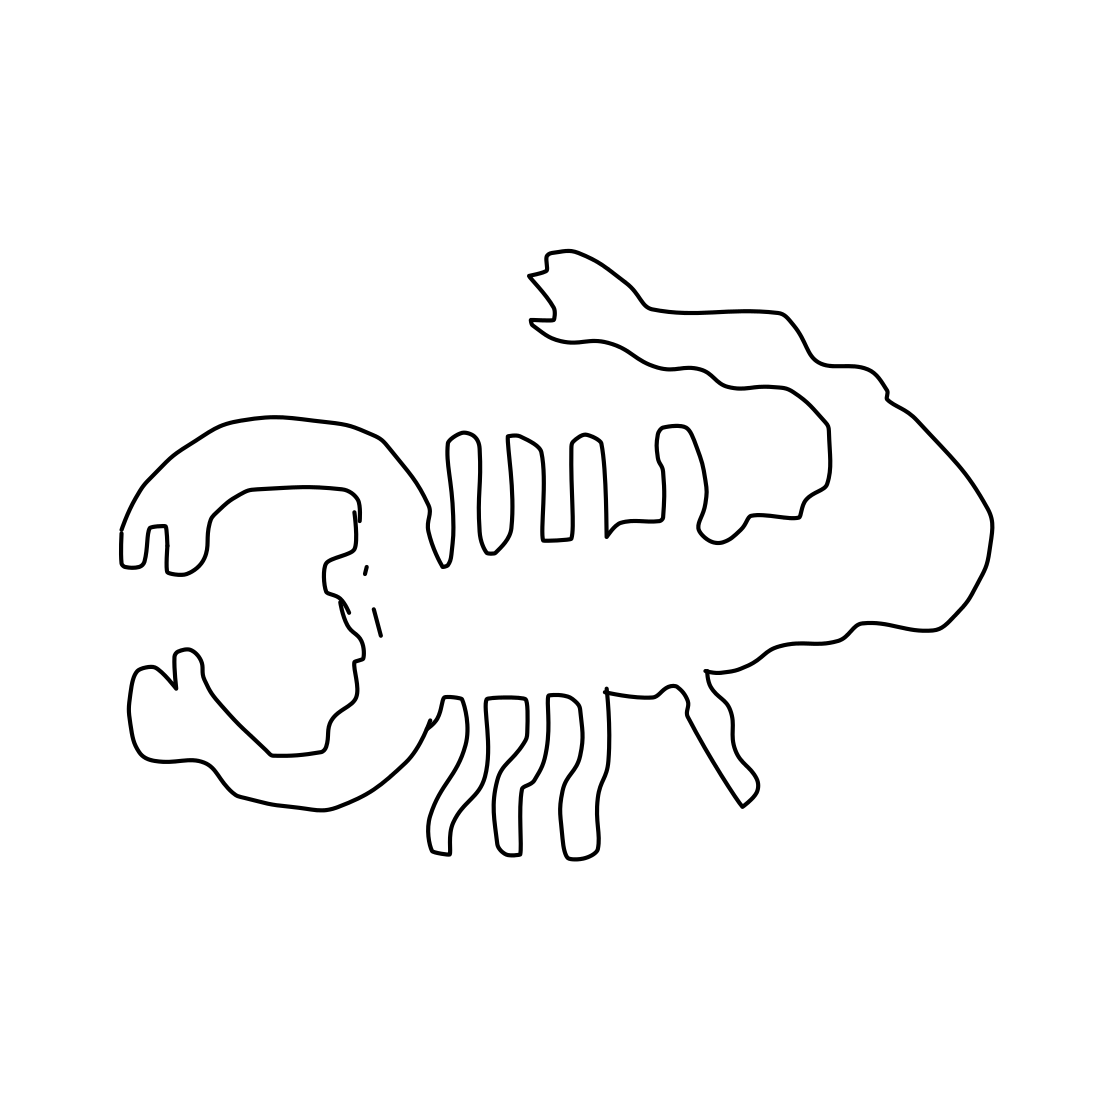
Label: scorpion